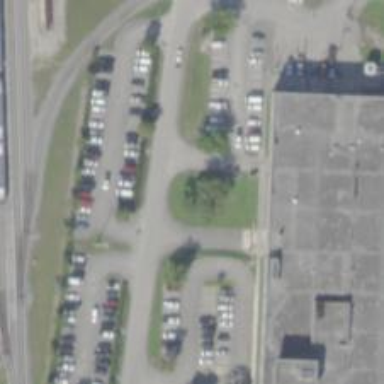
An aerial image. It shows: Railway yard.